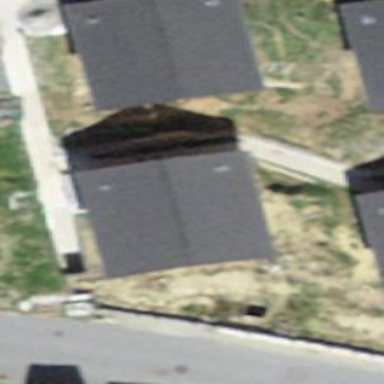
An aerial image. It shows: Simple house.